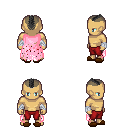
a pixel art fantasy rpg character, male body template, human, tanned skin, pink tattered cape, red pants, gray short mohawk hairstyle, white cloth bandages, brown slippers, four views (front, back, left, right), 2x2 character sprite sheet, small pixel art, hard edges, no anti-aliasing